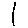
Label: line